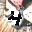
Label: 4